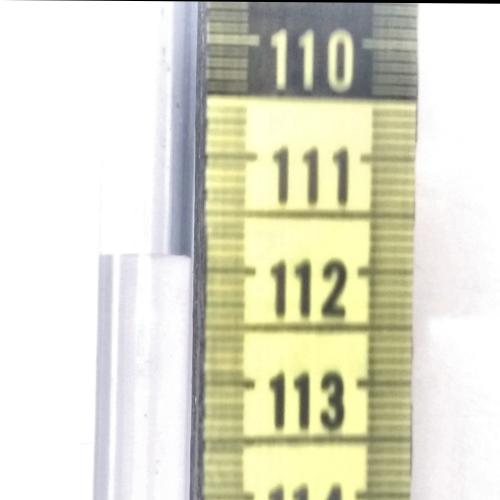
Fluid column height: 111.9 cm